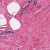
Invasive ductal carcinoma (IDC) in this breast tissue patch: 0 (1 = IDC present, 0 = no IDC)